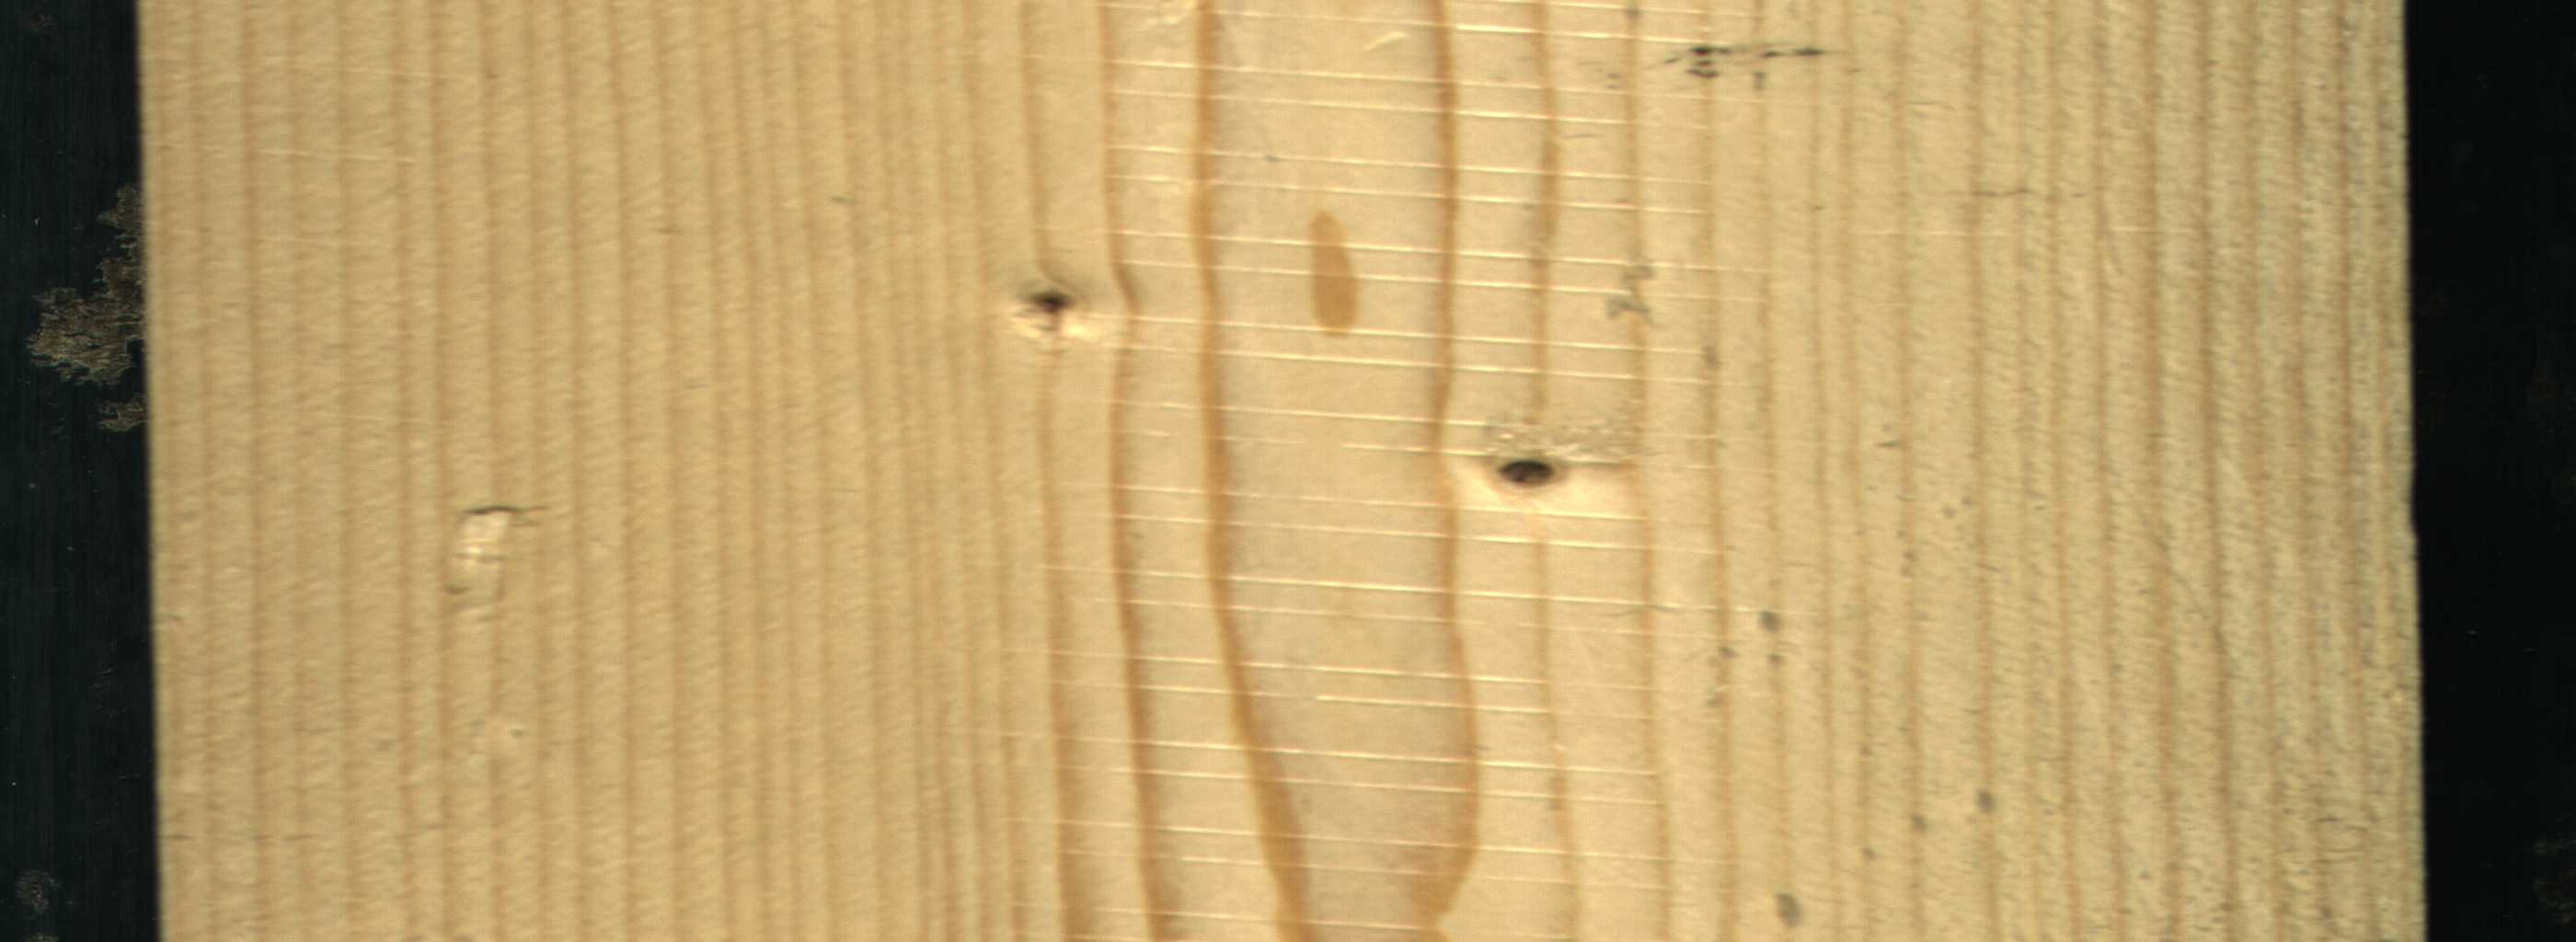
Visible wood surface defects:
Dead_Knot
Dead_Knot